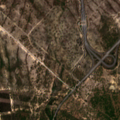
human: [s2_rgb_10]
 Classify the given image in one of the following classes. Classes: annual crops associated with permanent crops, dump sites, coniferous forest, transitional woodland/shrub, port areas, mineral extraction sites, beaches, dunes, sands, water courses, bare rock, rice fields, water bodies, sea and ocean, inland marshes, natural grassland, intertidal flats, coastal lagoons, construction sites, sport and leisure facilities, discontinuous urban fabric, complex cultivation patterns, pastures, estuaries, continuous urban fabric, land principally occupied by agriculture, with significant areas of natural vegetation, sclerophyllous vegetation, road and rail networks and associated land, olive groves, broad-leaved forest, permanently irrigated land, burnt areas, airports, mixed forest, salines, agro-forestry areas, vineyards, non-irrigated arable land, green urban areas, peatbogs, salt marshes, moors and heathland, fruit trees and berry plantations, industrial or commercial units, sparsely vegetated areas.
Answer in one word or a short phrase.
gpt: continuous urban fabric